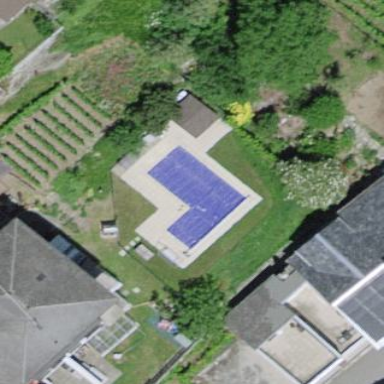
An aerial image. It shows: Swimming pool located in leisure land.